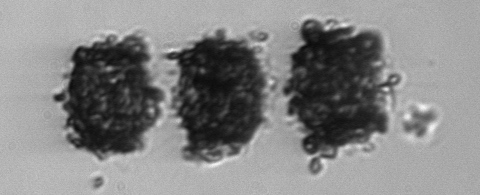
Label: Thalassiosira_TAG_external_detritus